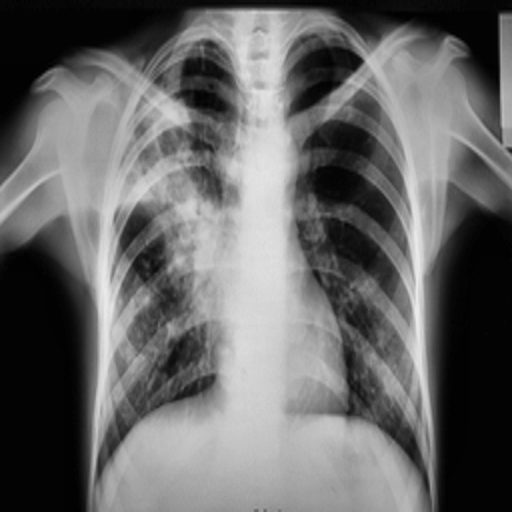
Finding: TUBERCULOSIS